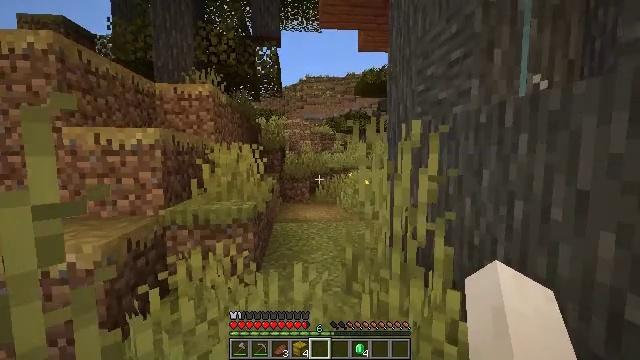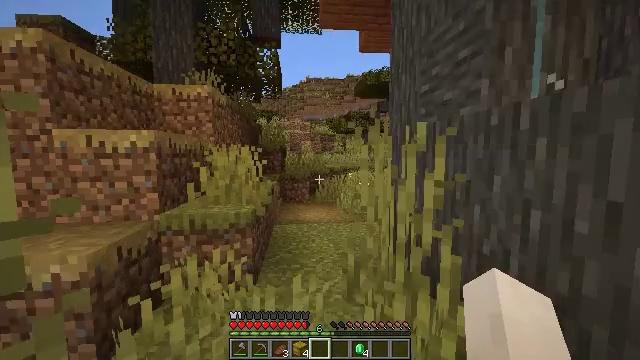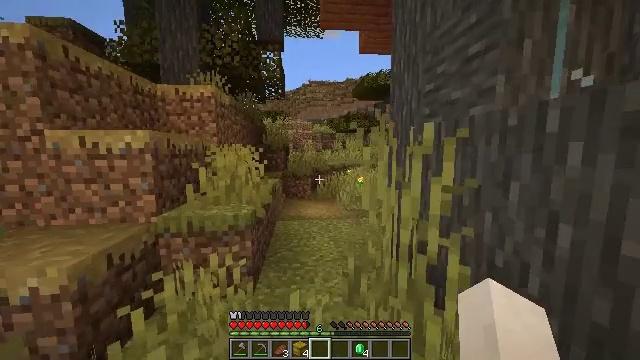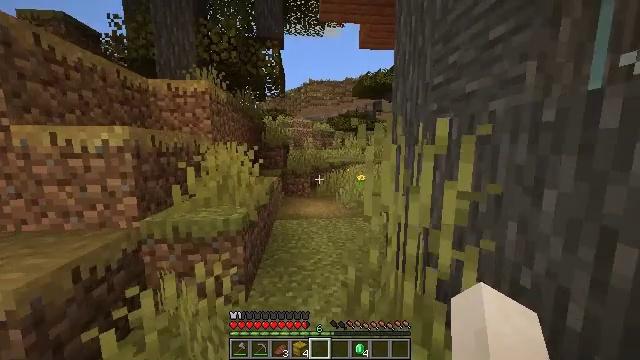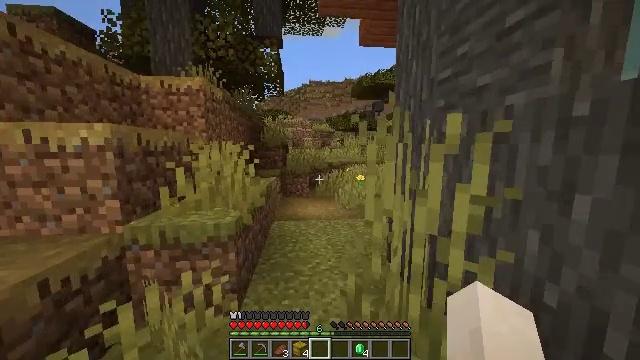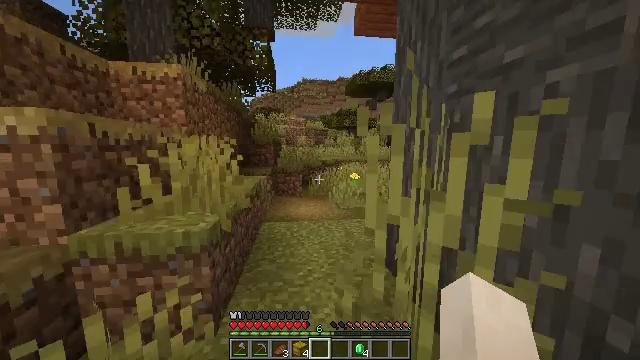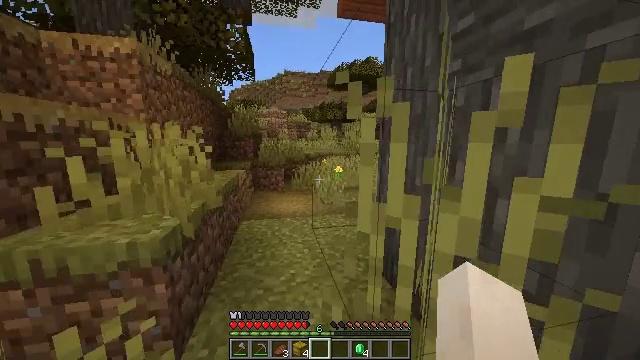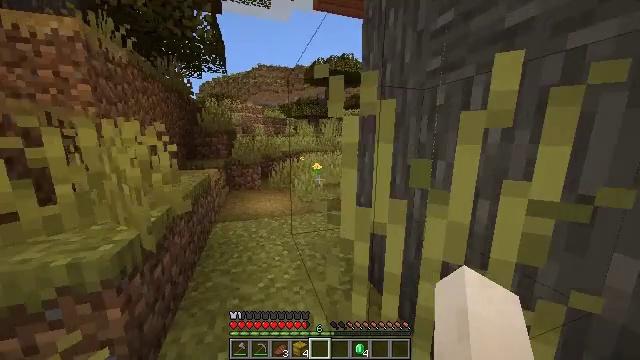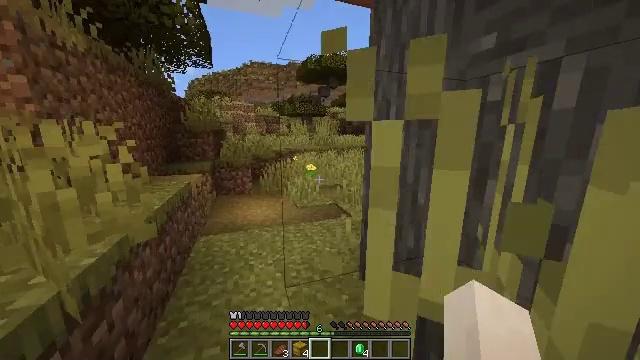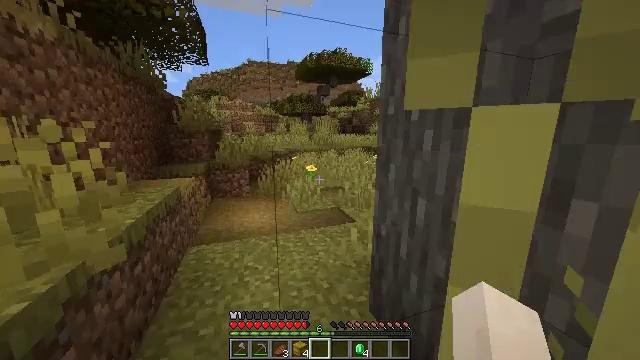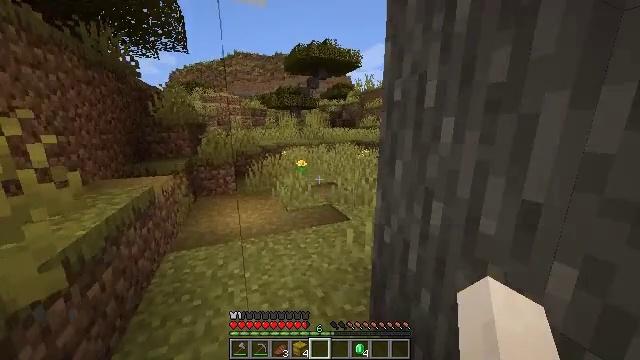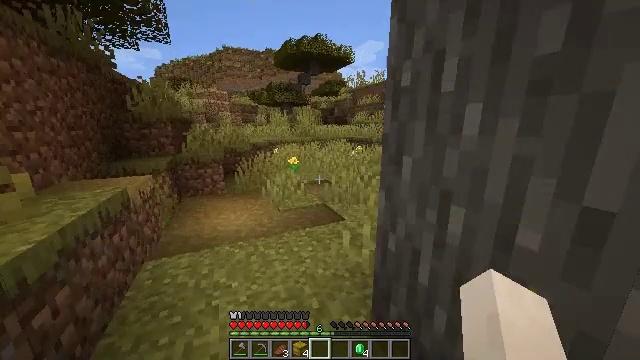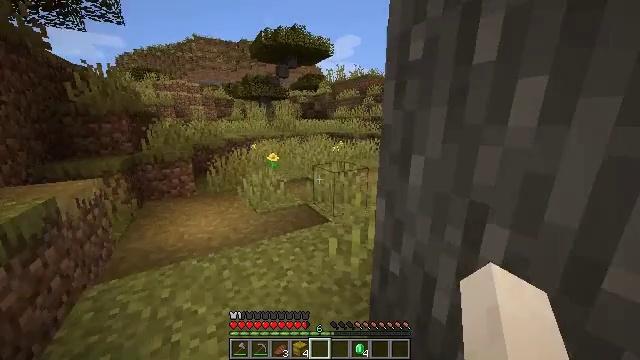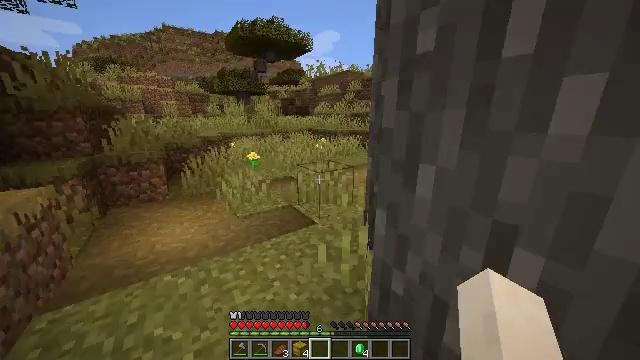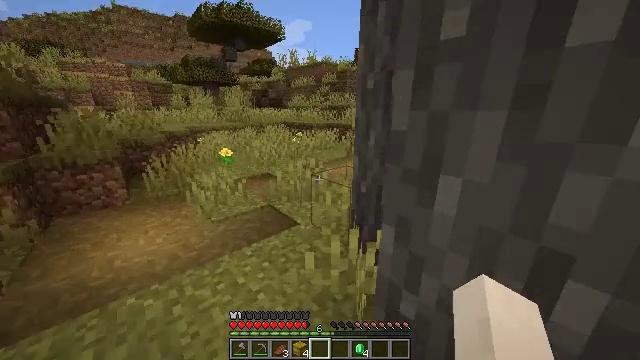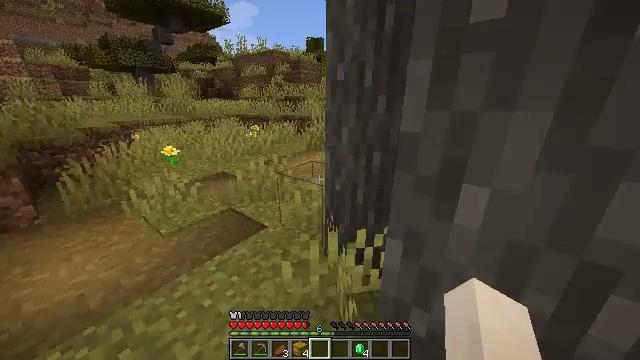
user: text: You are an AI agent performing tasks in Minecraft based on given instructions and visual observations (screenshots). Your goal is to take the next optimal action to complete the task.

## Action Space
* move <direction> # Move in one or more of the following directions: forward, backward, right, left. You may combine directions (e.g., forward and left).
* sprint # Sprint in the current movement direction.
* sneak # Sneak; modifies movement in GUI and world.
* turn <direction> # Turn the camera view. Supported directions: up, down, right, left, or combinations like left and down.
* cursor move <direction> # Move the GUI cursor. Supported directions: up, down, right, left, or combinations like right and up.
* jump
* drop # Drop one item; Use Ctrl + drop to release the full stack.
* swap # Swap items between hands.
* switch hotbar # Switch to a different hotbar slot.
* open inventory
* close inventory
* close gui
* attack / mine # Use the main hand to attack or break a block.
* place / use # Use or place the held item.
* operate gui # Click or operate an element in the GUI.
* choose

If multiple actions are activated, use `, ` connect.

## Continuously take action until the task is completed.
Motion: motion action
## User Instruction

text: Gather the grindstone to use later.
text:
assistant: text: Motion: move forward, sprint
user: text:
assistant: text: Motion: move forward, sprint, turn down
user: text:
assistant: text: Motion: move forward, sprint
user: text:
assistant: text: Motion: move forward, sprint
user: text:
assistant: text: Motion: move forward, sprint, turn right
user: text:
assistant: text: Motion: move forward, sprint, turn right and down
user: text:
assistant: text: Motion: move forward, sprint, turn right
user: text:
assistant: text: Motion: move forward, turn right
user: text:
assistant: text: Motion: move forward
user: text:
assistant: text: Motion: move forward, turn right and down
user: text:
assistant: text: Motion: move forward, turn right
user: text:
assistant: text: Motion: move forward, turn right and down
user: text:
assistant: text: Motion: move forward and move left, turn right
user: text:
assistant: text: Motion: move forward and move left, turn right and down
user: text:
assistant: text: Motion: move forward and move left, turn right and down
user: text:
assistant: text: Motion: move forward and move left, turn right and down
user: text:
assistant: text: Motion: move forward and move left, turn right
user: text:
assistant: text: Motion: move forward and move left, turn right
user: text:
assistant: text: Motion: move forward and move left, turn right and up
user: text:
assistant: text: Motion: move forward and move left, turn right
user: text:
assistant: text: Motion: move forward and move left, turn right and up
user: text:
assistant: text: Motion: move forward and move left, turn right
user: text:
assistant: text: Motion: move forward and move left, turn right and up
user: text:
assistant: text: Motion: move forward and move left, turn right and up
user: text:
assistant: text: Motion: move forward and move left, turn right and up
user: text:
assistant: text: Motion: move left, turn right
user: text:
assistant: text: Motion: move left, turn right
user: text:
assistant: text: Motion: move forward and move left, turn right
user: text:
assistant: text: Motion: move forward and move left, turn right and up
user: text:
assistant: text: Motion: move forward and move left, turn right